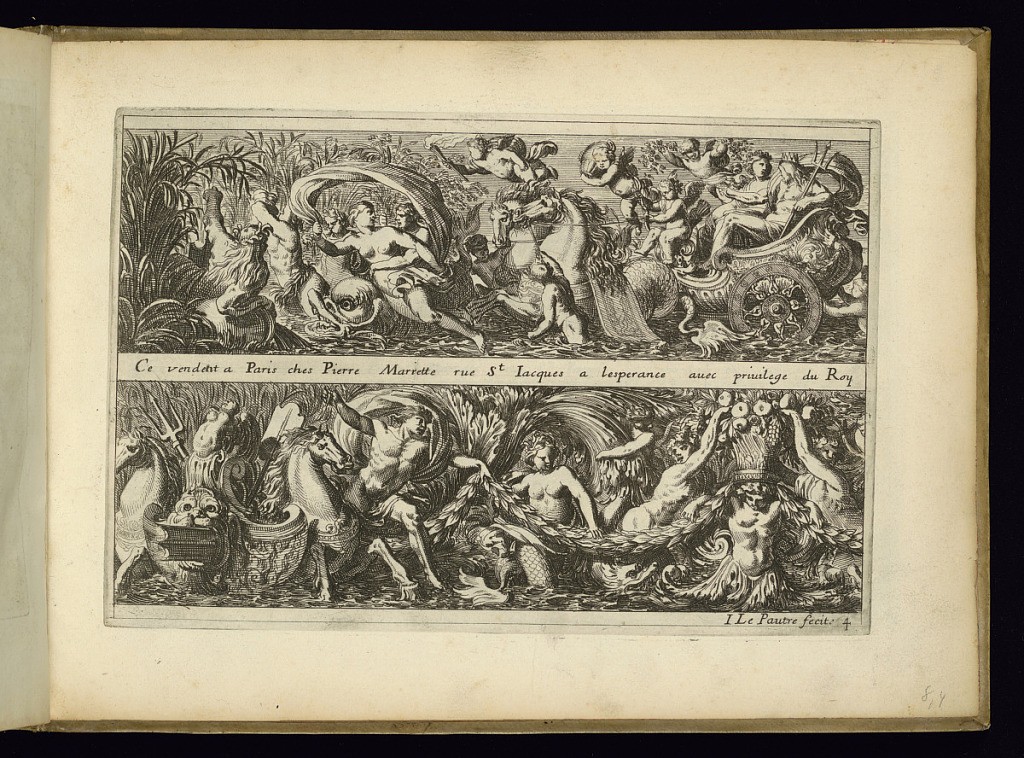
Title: Two Frieze Designs
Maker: Jean Le Pautre, French, 1618–1682
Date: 1657–82
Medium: Etching on laid paper
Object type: Print
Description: Two frieze designs with putti, scrolling leaves (rinceaux), female and male figures, sealions, chariot, water, dolphins, reads, tritons, and festoons of leaves. The plate is signed and numbered.